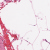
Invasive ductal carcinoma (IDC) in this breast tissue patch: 0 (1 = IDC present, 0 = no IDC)